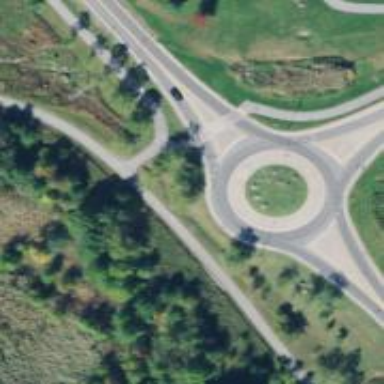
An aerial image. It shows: Tertiary road with asphalt surface leading to roundabout.